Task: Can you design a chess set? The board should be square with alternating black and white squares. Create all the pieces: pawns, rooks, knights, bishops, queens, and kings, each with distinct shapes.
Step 702:
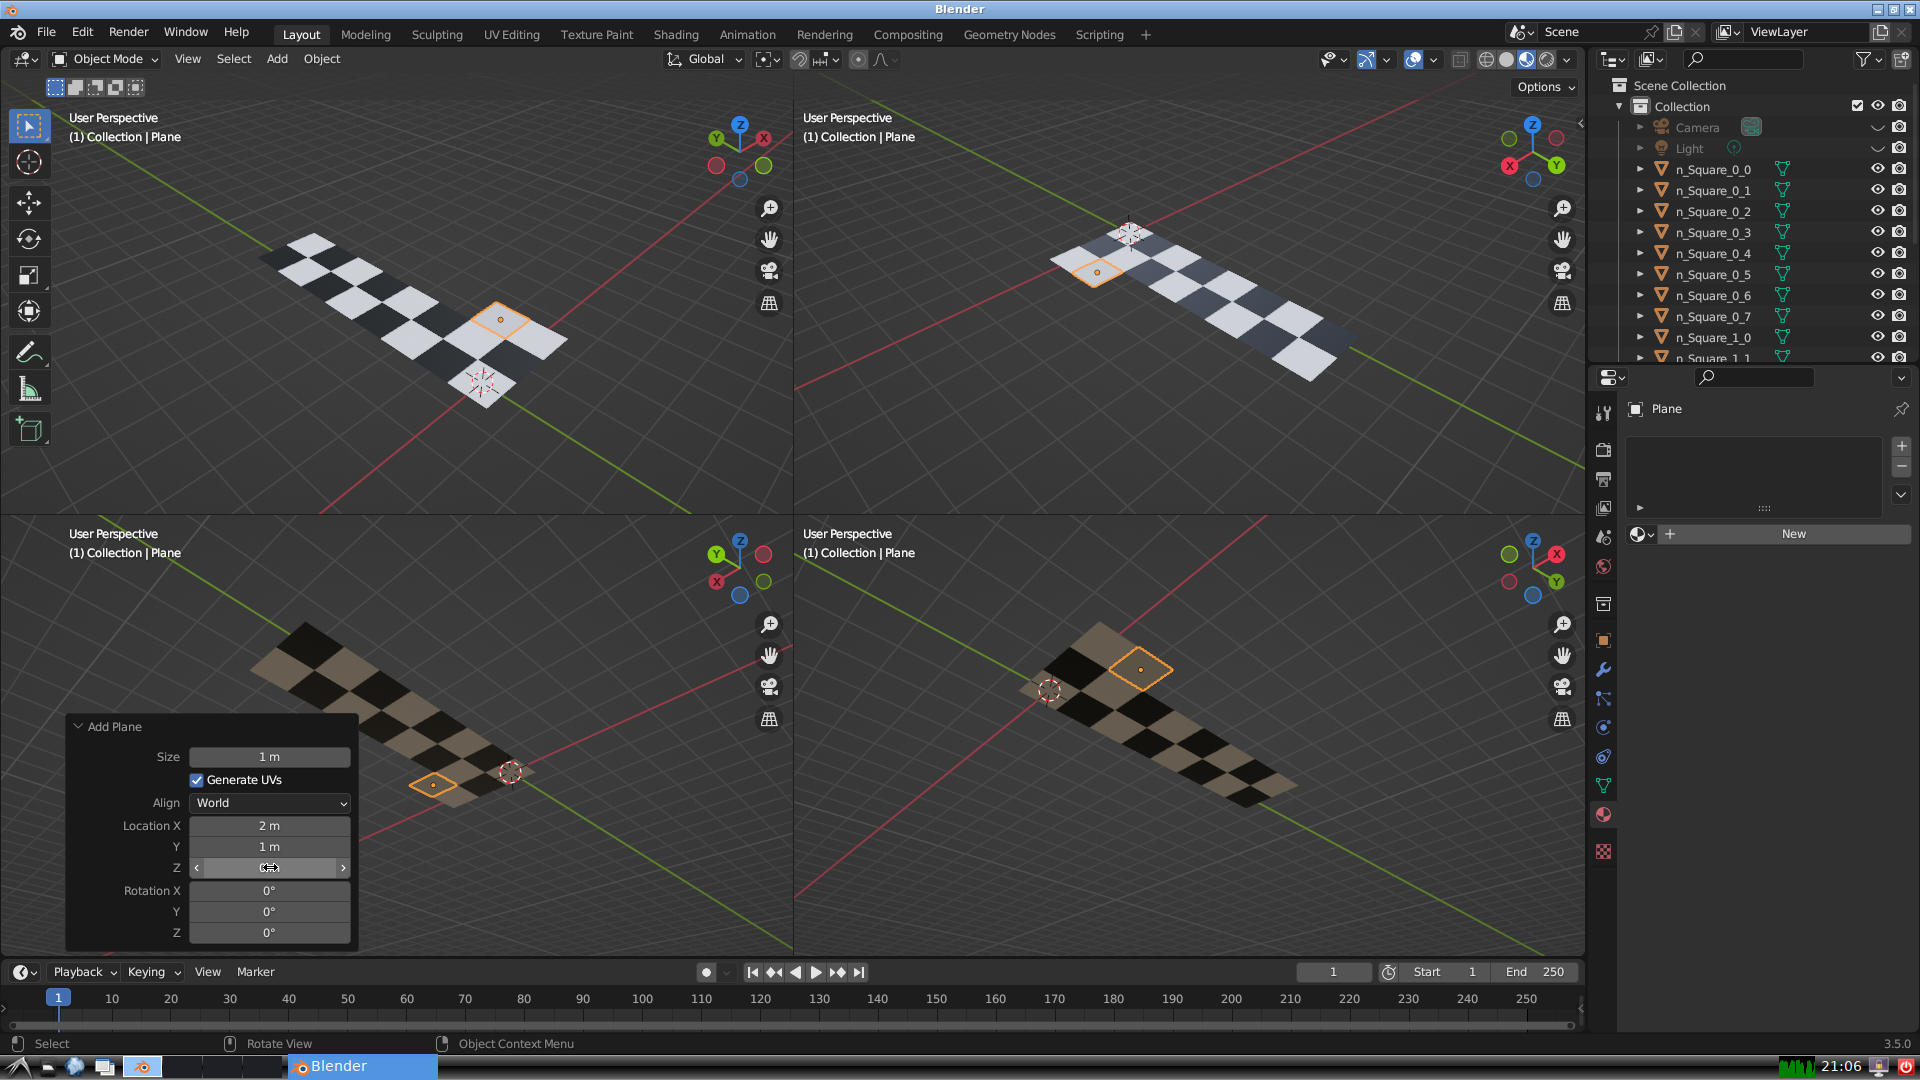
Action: click: no